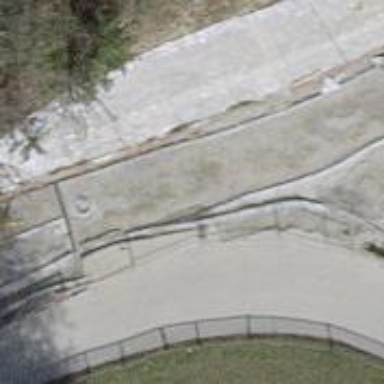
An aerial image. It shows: Bollard.